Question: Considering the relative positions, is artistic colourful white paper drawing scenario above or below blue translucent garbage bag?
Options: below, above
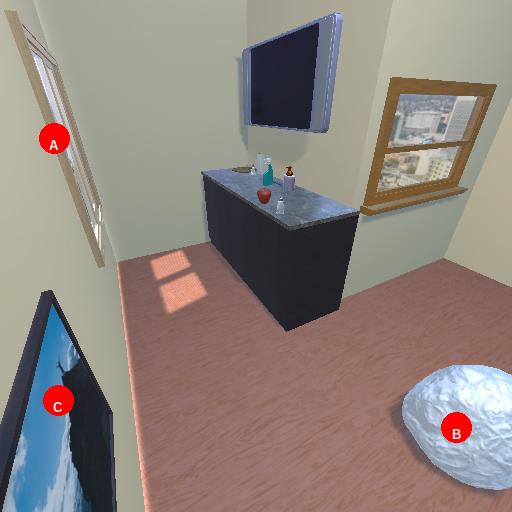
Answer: below